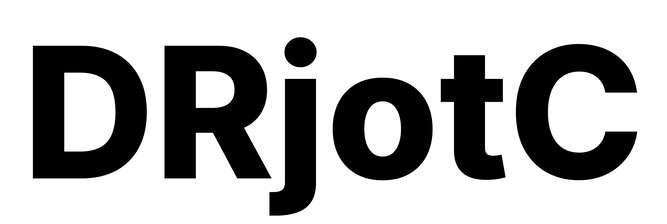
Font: Inter_ExtraBold